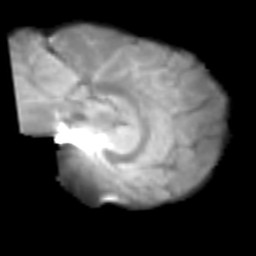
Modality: T2w
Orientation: sagittal
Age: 26
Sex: male
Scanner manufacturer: siemens
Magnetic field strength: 3 T
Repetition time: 2.3 s
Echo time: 0.085 s